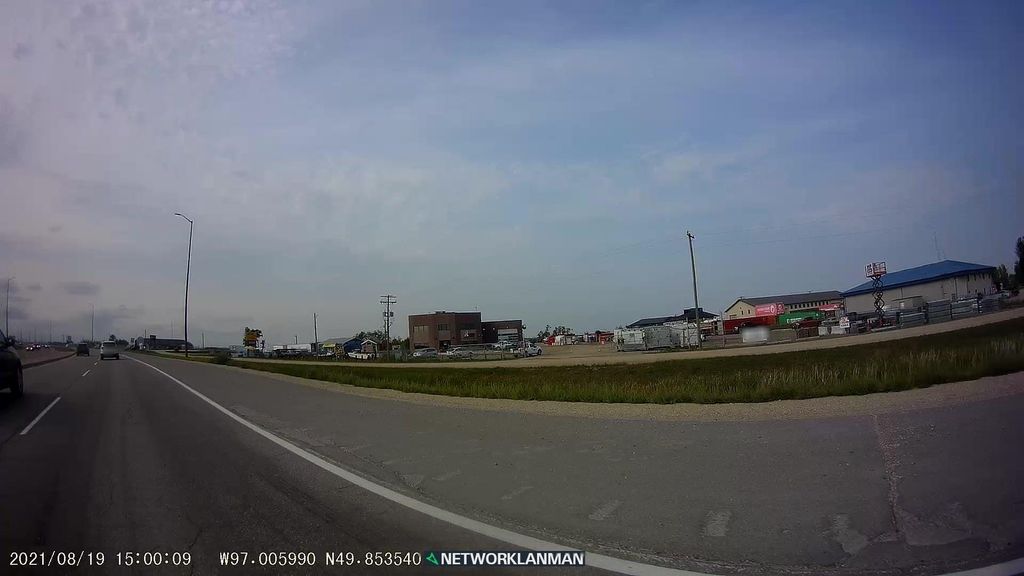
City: winnipeg